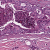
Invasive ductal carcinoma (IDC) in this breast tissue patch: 0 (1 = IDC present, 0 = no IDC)